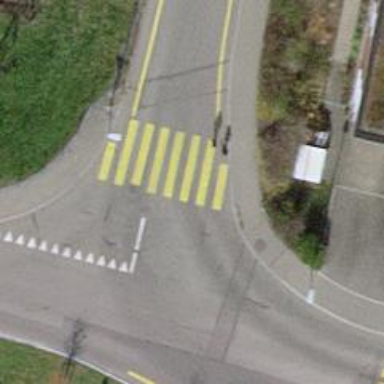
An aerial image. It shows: Marked crossing with zebra markings on the road.